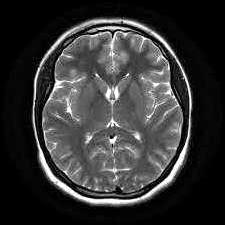
Label: notumor